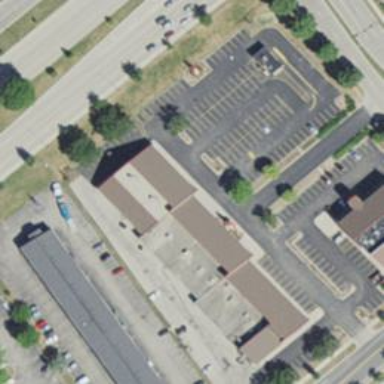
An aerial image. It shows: Healthcare clinic.